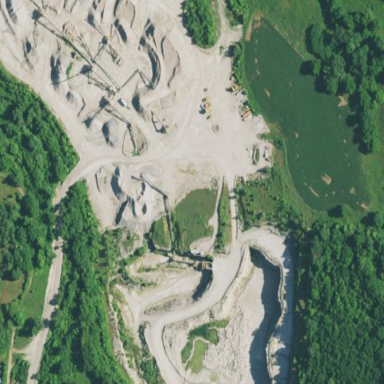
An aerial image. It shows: Quarry area.